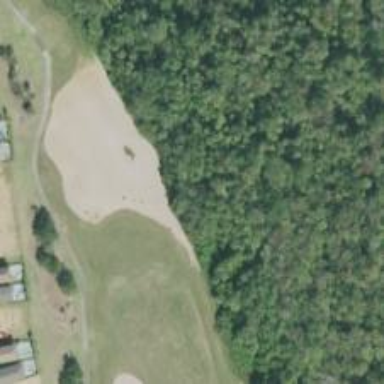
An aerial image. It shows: Sandy area is golf bunker.